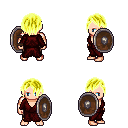
a pixel art fantasy rpg character, male body template, human, light skin, red robe, gold greaves, gold bangs hairstyle, shield, four views (front, back, left, right), 2x2 character sprite sheet, small pixel art, hard edges, no anti-aliasing